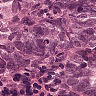
Metastatic tissue present: yes